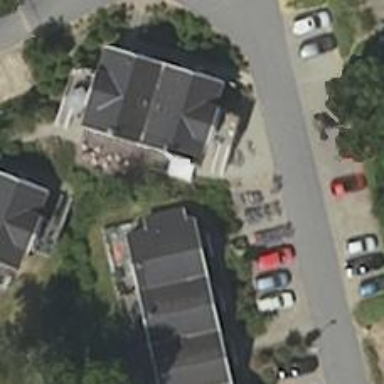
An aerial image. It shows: Shop for bicycle rental services.